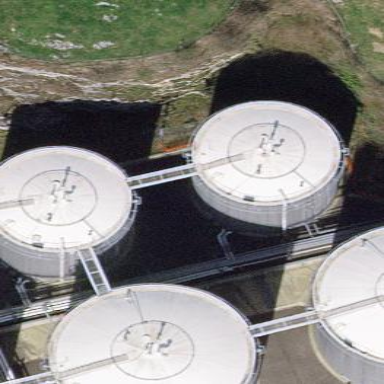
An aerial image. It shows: Industrial building housing storage tank.